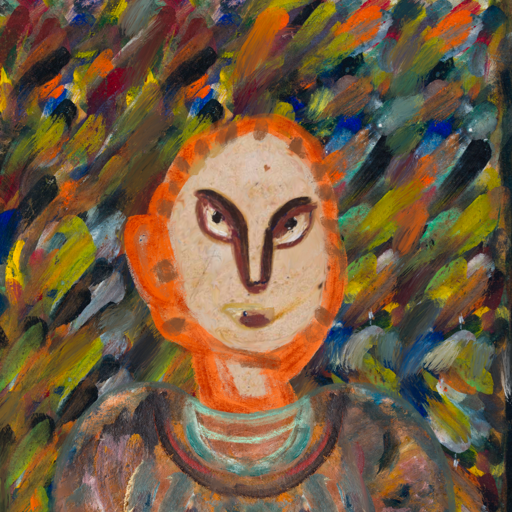
Background: An_Impression, Head And Neck Front: Rupkatha, Face Front: After_Raid, Bust: Boggyland, Hair Front: Blank, Head Accessory: Blank, Second Necklace: Blank, Necklace: Blank, Baby: Blank